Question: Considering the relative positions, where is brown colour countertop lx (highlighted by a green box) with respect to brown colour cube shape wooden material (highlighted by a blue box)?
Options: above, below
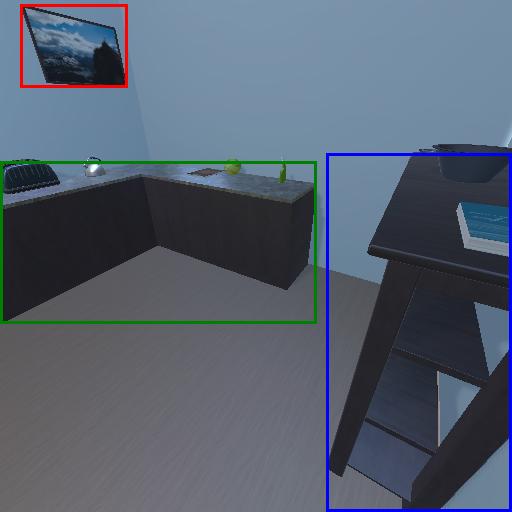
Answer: above